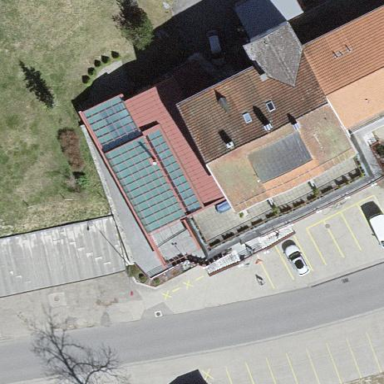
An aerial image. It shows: Street-side parking area.